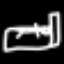
Label: bed